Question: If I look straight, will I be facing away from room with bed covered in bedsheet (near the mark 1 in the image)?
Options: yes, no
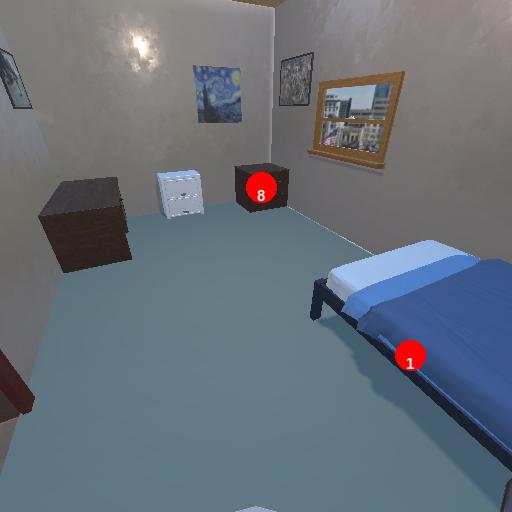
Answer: yes